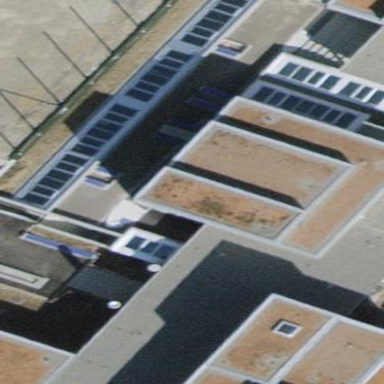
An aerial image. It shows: School building.